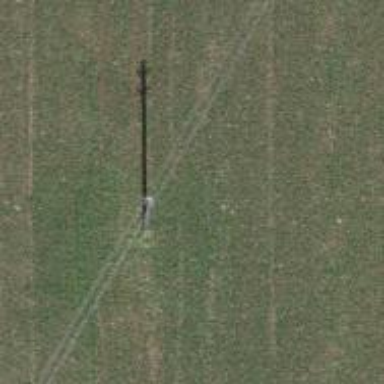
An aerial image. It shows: Power pole.